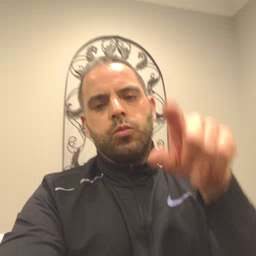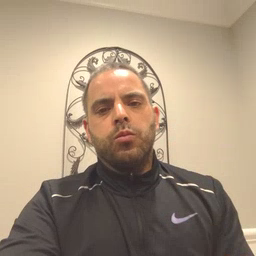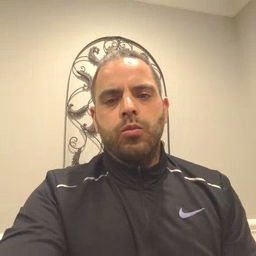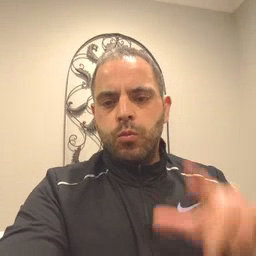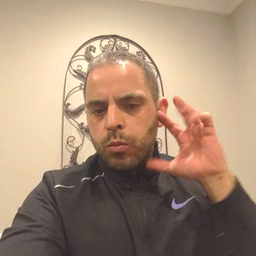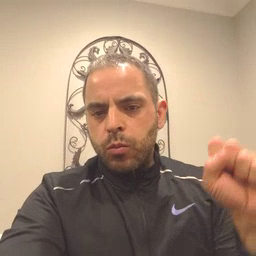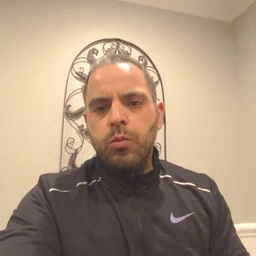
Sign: loud